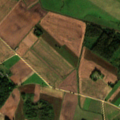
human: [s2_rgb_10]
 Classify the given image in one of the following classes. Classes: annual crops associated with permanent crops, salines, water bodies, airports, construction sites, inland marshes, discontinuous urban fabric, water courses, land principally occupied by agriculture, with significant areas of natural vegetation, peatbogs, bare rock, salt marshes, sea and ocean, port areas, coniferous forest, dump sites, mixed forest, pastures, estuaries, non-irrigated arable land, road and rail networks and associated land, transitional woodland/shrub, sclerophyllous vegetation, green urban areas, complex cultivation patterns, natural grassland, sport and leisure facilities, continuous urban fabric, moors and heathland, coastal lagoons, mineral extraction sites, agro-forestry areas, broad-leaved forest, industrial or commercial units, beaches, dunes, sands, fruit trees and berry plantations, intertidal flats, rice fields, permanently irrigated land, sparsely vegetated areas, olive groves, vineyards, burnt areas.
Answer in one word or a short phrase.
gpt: non-irrigated arable land, pastures, complex cultivation patterns, land principally occupied by agriculture, with significant areas of natural vegetation, broad-leaved forest, mixed forest